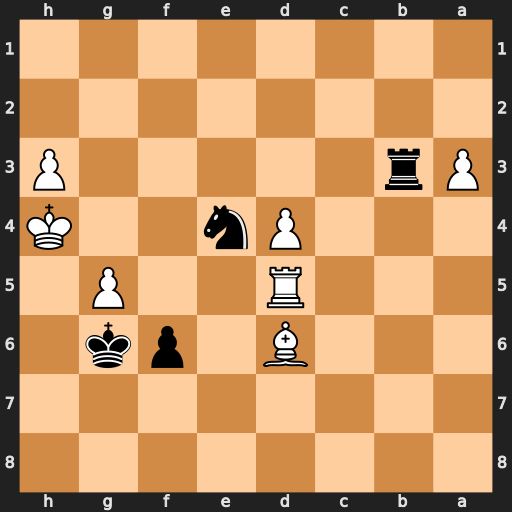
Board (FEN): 8/8/3B1pk1/3R2P1/3Pn2K/Pr5P/8/8
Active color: b
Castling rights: -
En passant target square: -
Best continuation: fxg5+ Rxg5+ Nxg5